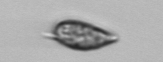
Label: Prorocentrum_triestinum